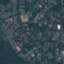
Land use / land cover class: Residential